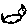
Label: cat